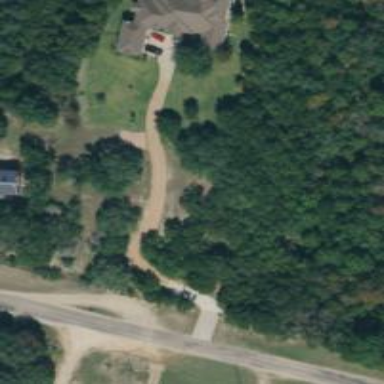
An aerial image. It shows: Driveway leading to service road.